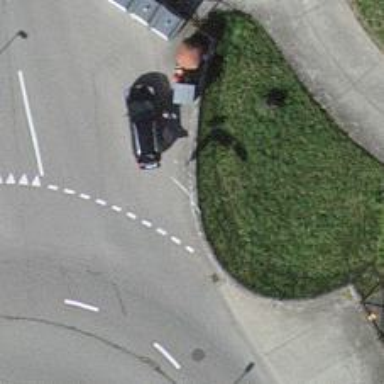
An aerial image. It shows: Bus stop with platform for public transport.